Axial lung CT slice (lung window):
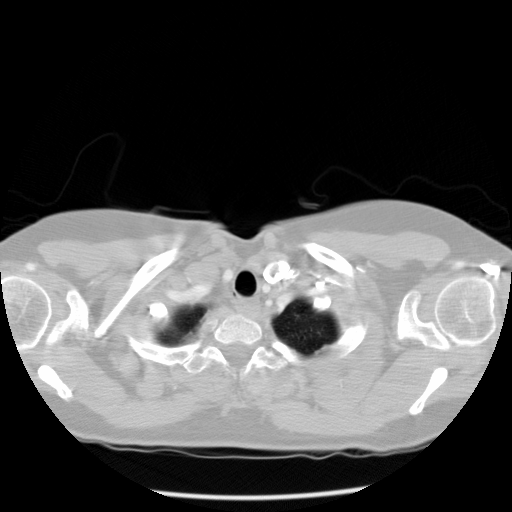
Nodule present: no